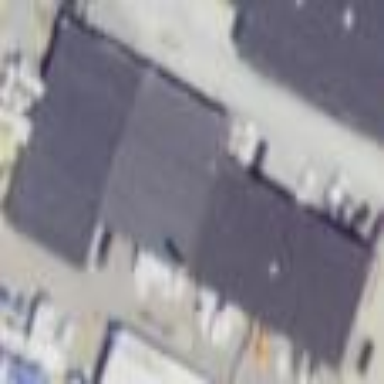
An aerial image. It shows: Warehouse building.